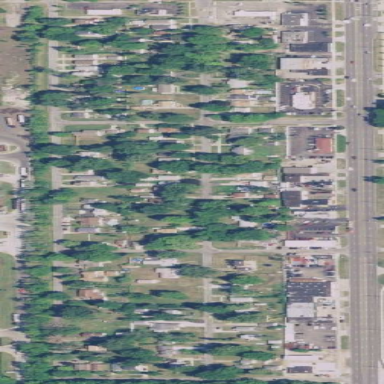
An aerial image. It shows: Single-family residential area.